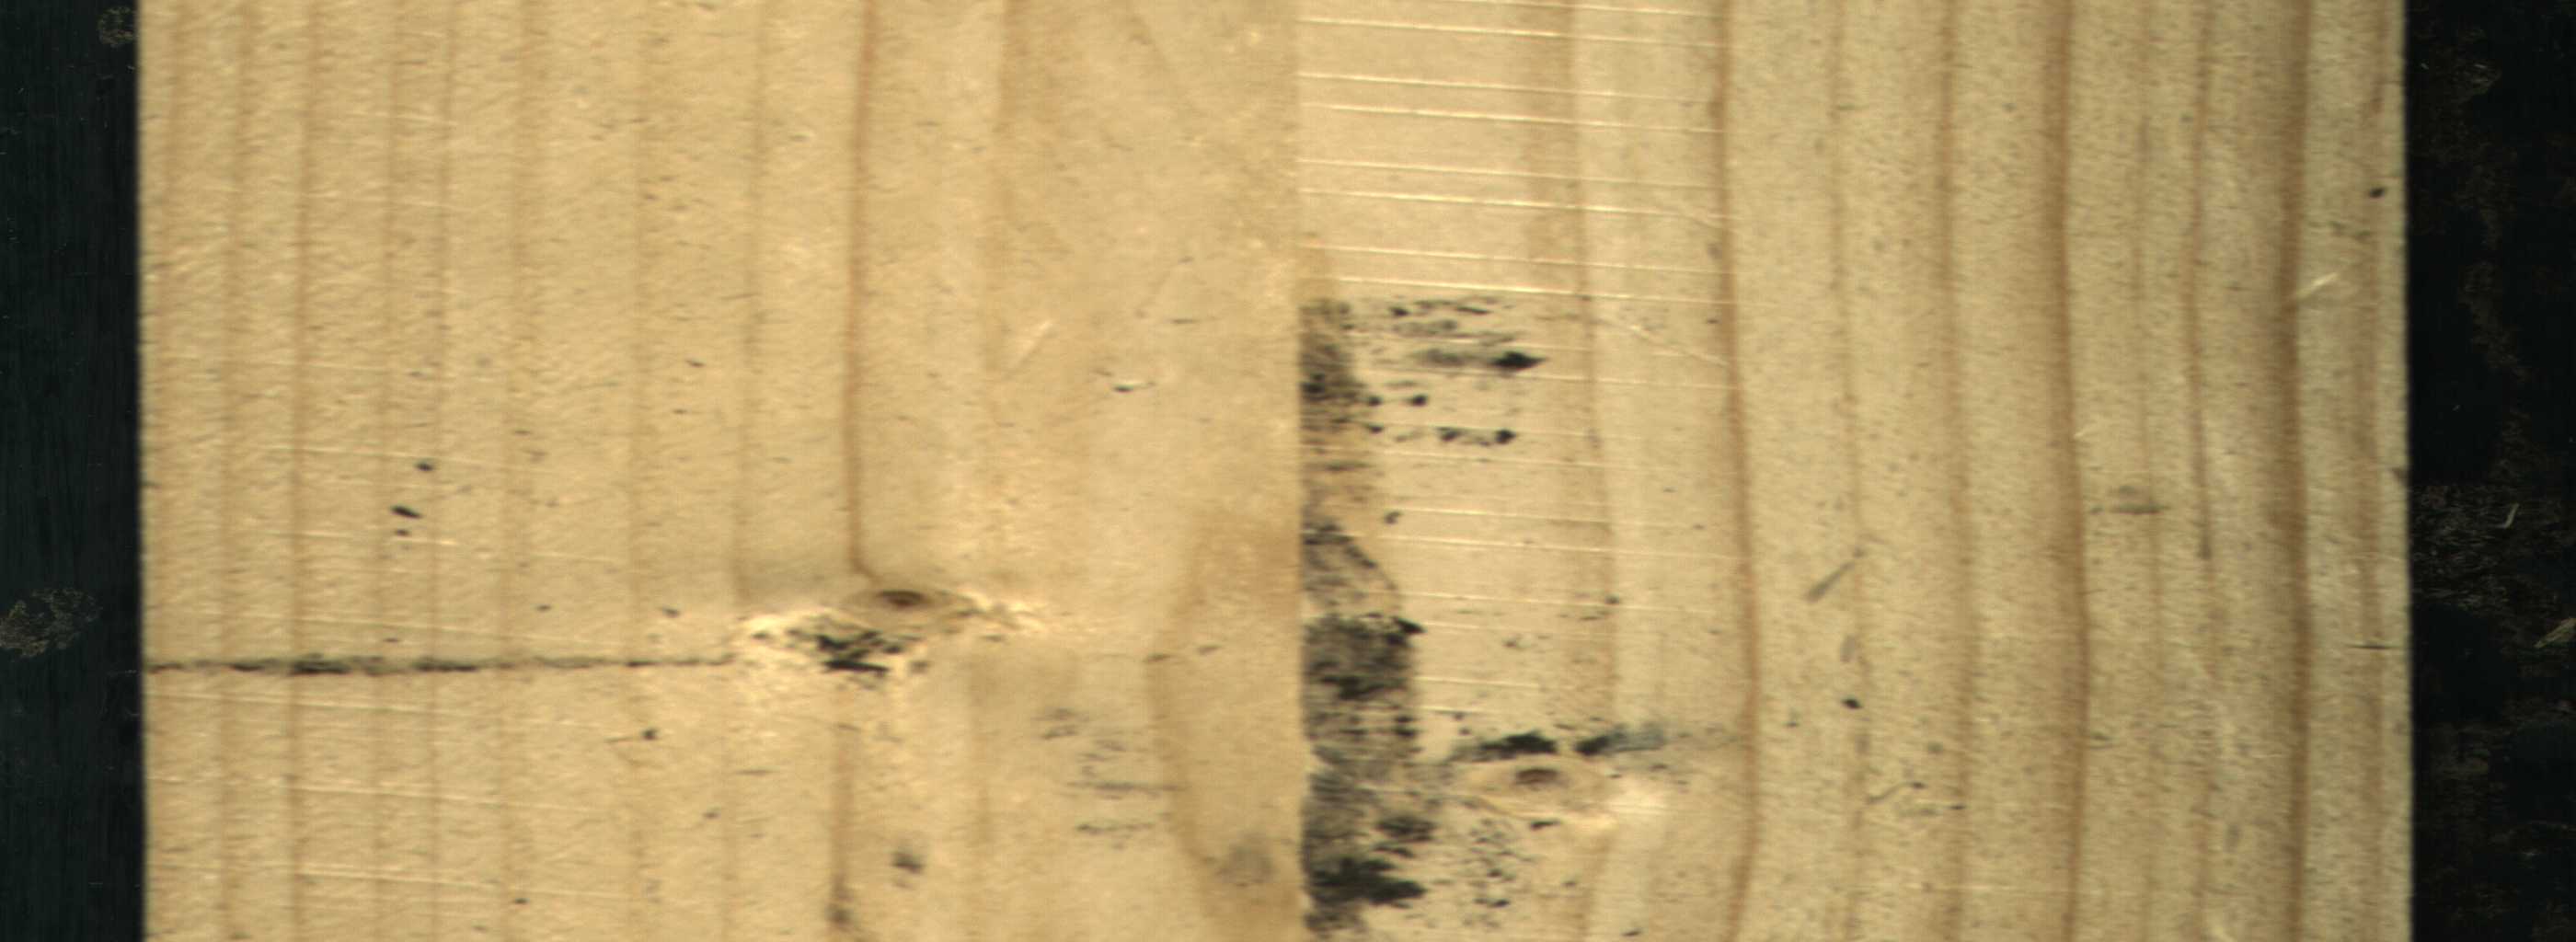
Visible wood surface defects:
Live_Knot